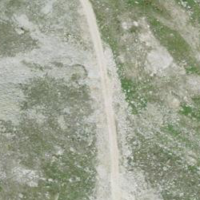
EUNIS habitat code: 26
Species observed at this site:
Marmota marmota